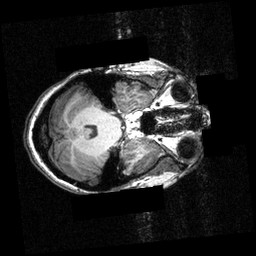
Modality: T1w
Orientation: axial
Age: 16
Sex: female
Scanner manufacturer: siemens
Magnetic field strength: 3.951 T
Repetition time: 1.5 s
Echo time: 0.00335 s